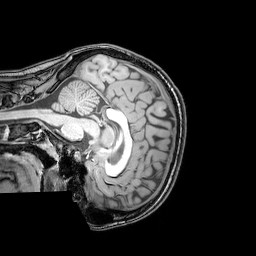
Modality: T1w
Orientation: sagittal
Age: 22
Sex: female
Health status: healthy
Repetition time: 0.081 s
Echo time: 0.037 s